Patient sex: M
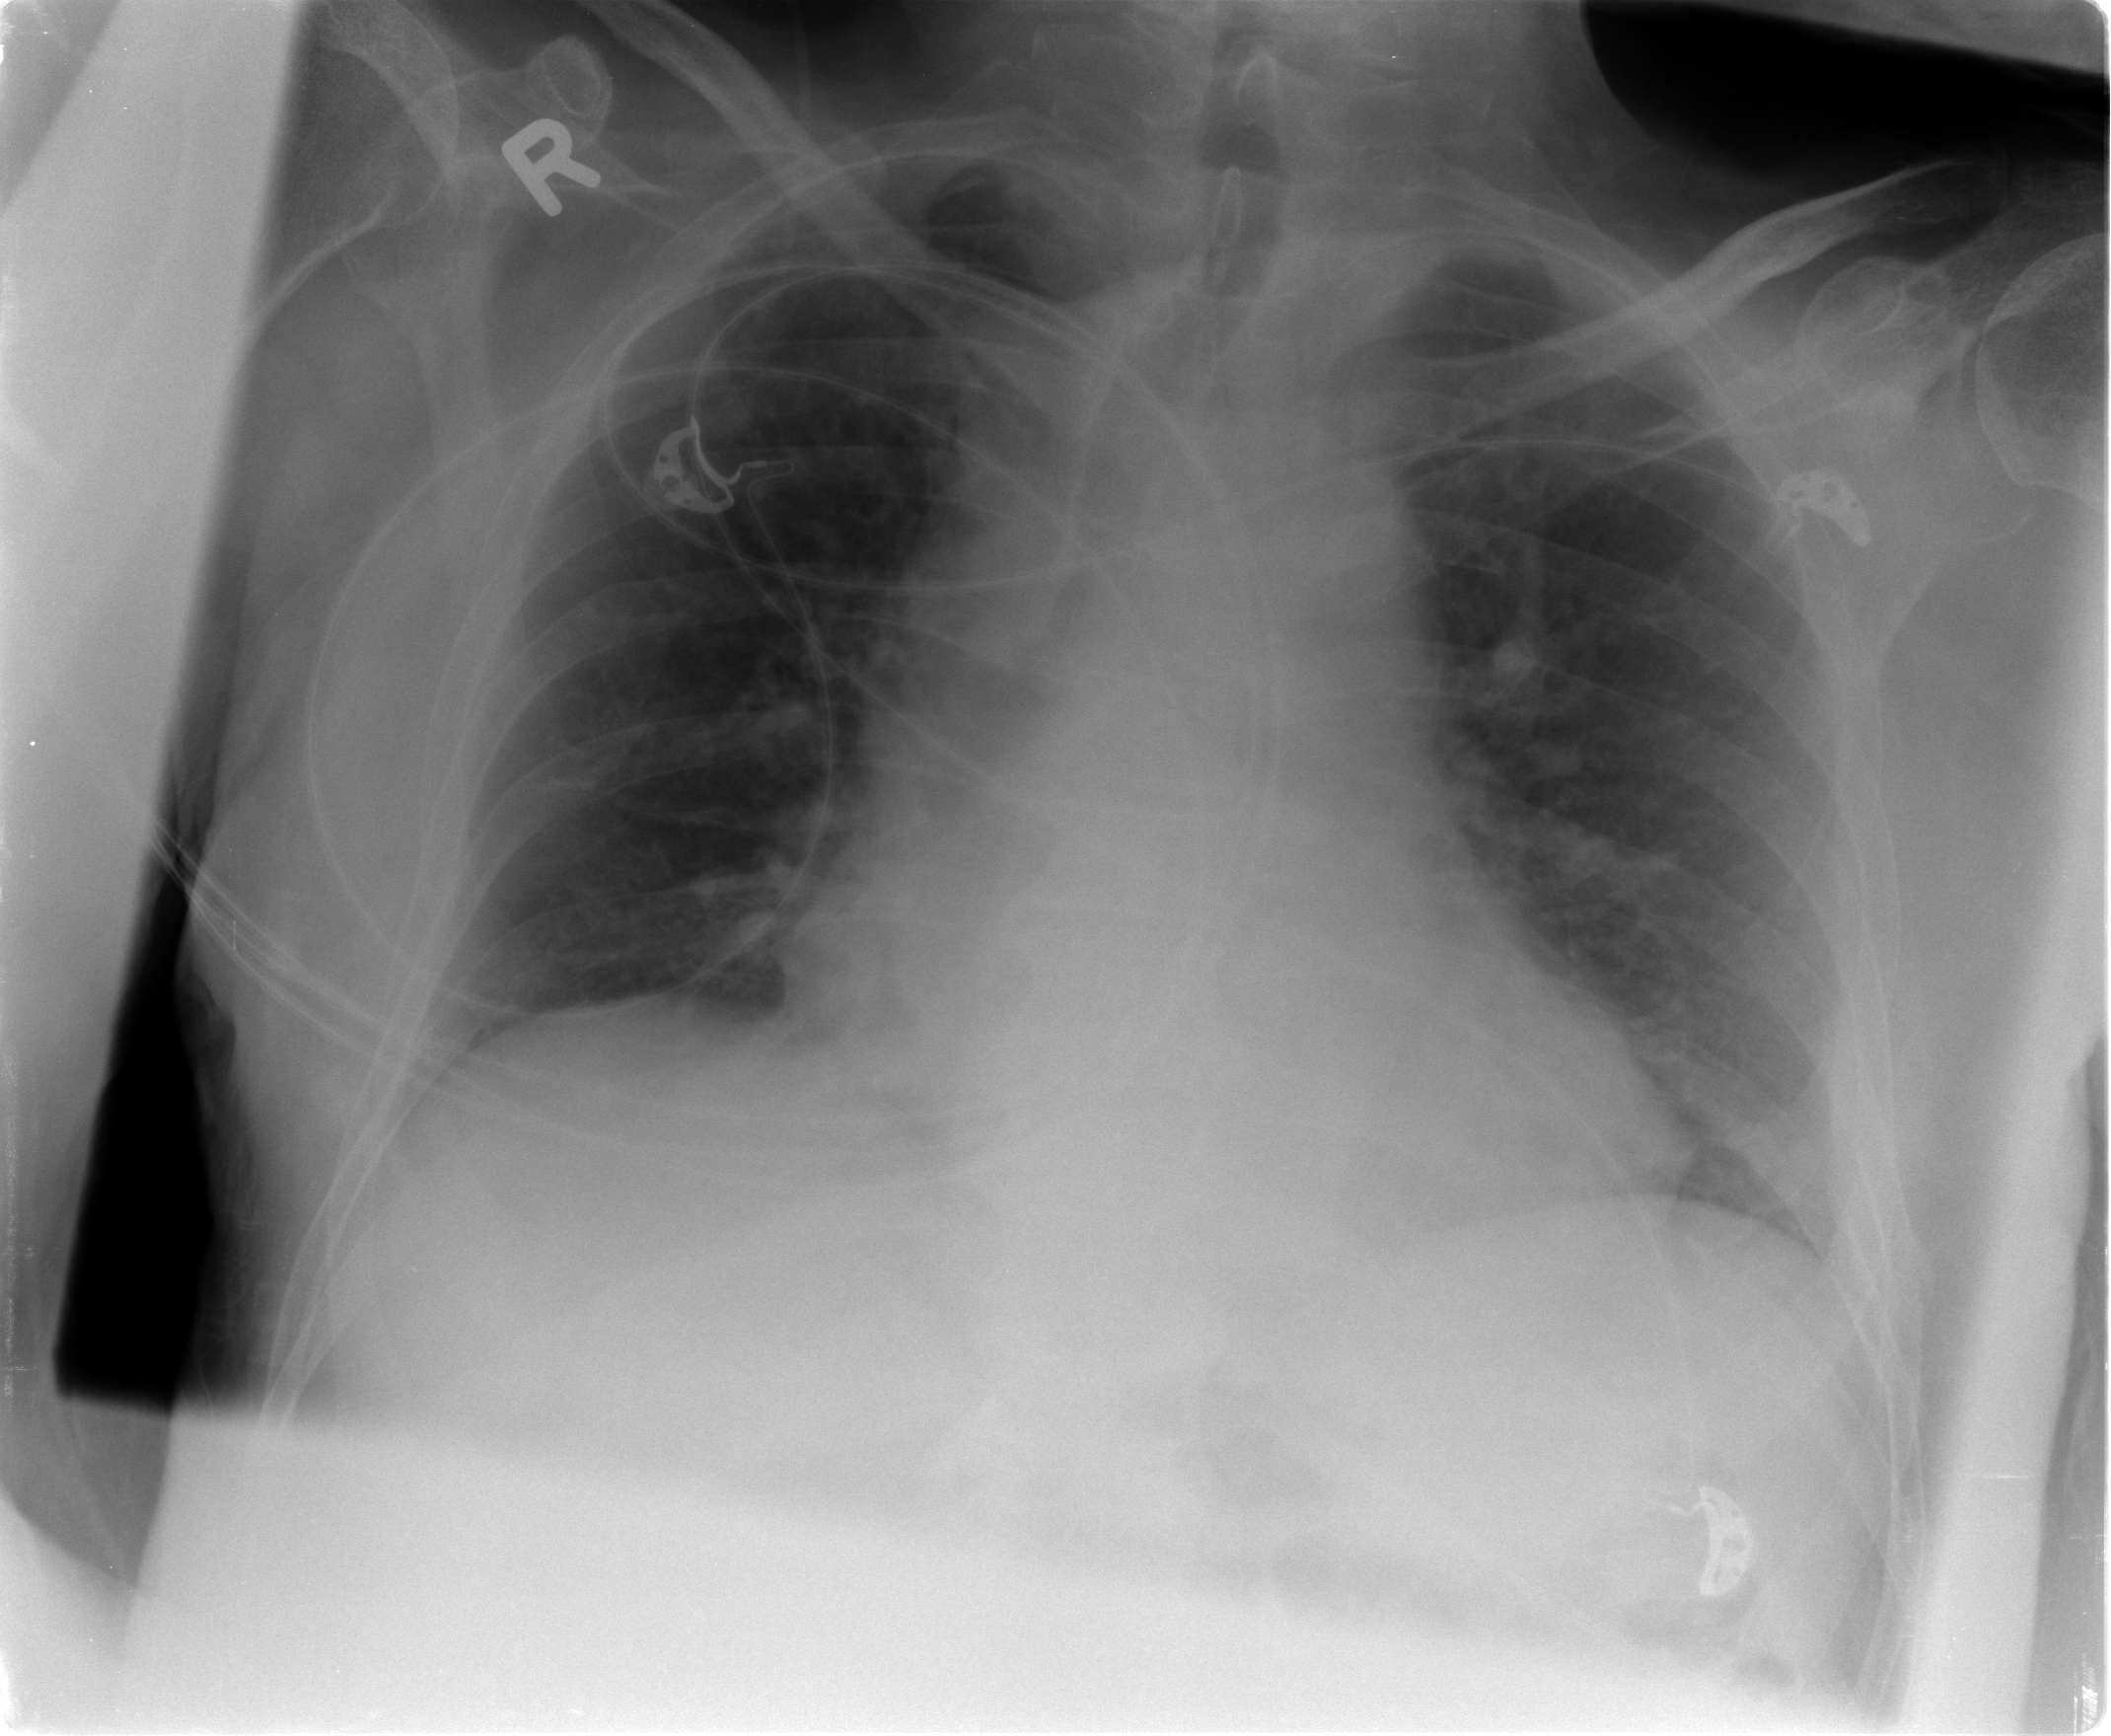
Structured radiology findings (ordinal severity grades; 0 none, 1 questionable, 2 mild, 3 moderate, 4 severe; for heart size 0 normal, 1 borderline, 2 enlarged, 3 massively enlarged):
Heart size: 2
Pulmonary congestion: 2
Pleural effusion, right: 0
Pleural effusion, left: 0
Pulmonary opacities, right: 2
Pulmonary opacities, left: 2
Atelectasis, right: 0
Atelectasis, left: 0